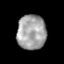
Tissue: prostate
Cell type: T cells
Senescence score: 0.3503
Nuclear area (px): 982
Mean DAPI intensity: 163.482